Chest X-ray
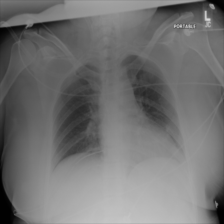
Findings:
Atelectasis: negative
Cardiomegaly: negative
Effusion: negative
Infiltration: negative
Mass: negative
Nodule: negative
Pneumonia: negative
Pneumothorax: negative
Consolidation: negative
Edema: negative
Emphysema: negative
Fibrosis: negative
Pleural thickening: negative
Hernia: negative